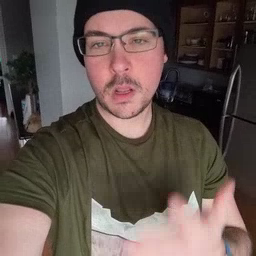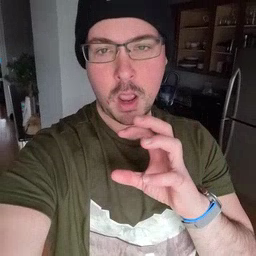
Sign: hot